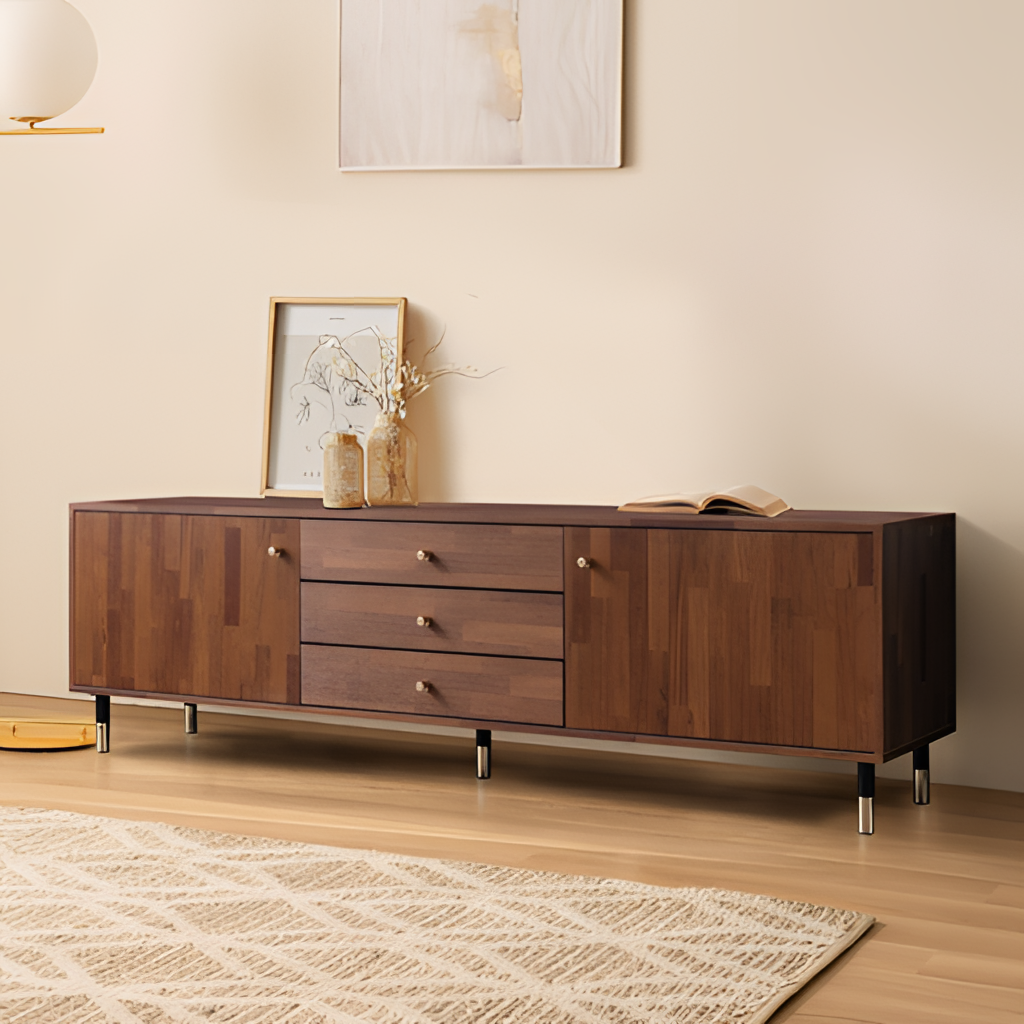
brown wood sideboard, living room, wood flooring, with plank pattern, paint wallpaper, with solid pattern, minimalist